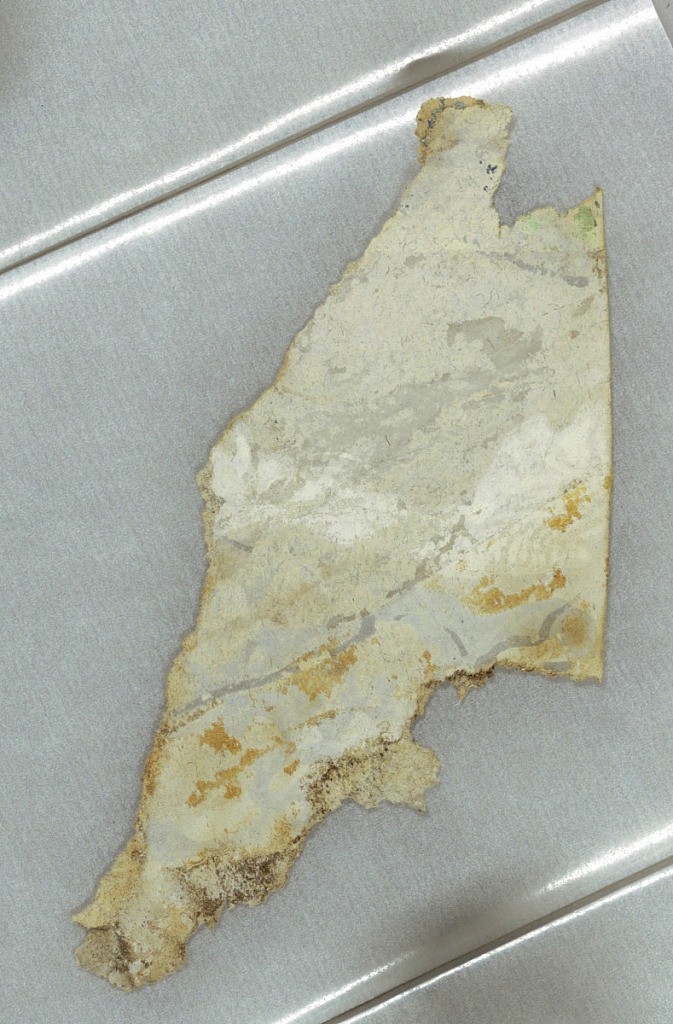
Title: Sidewall ?
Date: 1800–1850
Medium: Block-printed
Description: Four very small fragments. There is very little pigment remaining on any of these pieces. -b) has the appearance of a gray imitation stone design